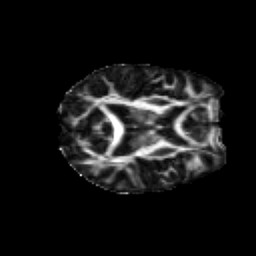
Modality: FA
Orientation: axial
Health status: healthy
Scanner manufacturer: siemens
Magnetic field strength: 3 T
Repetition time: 10 s
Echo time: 0.092 s